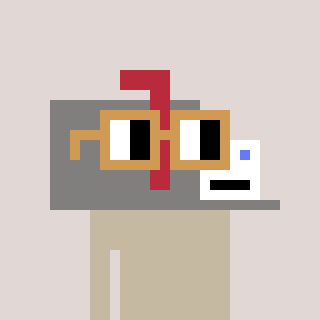
a pixel art character with square brown glasses, a mailbox-shaped head and a peachy-colored body on a warm background